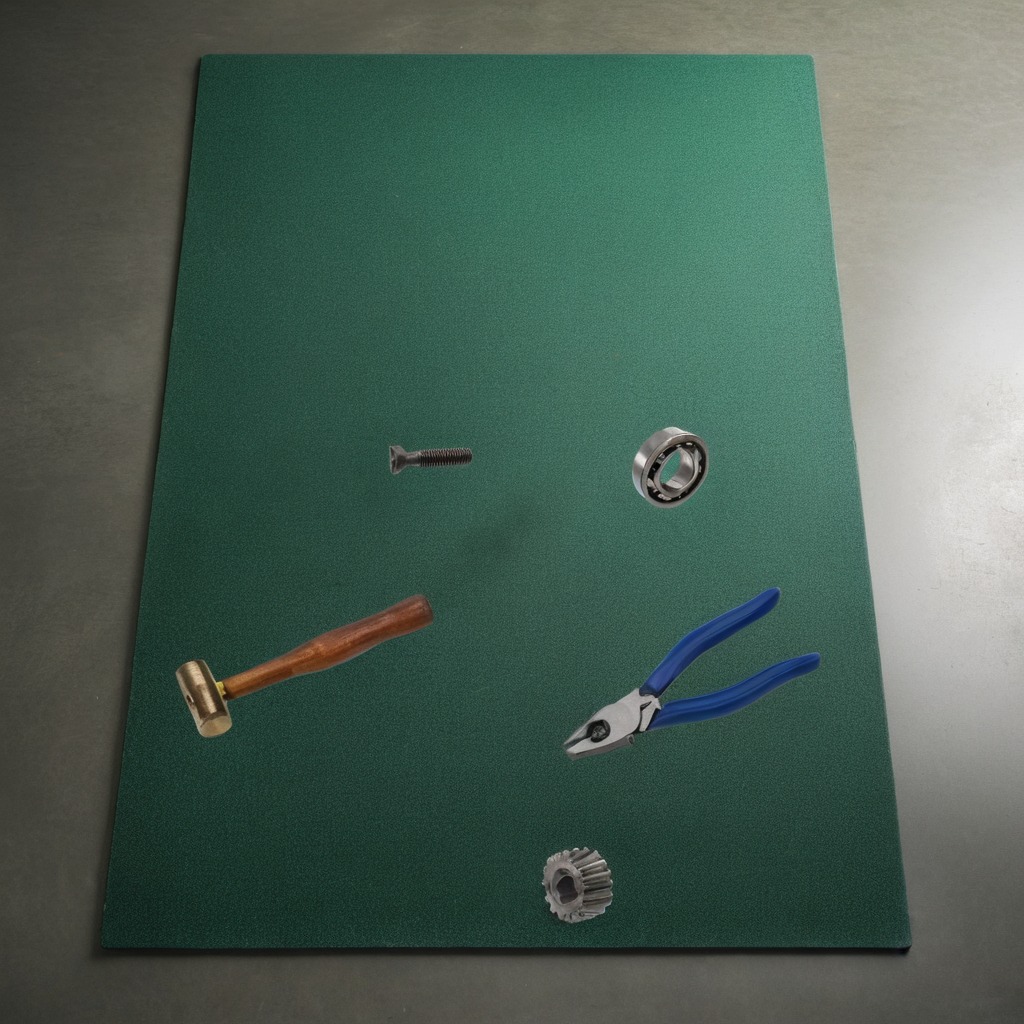
A ball bearing, a gear with teeth, a hammer, a machine screw, and pliers are lying on the granite tabletop.